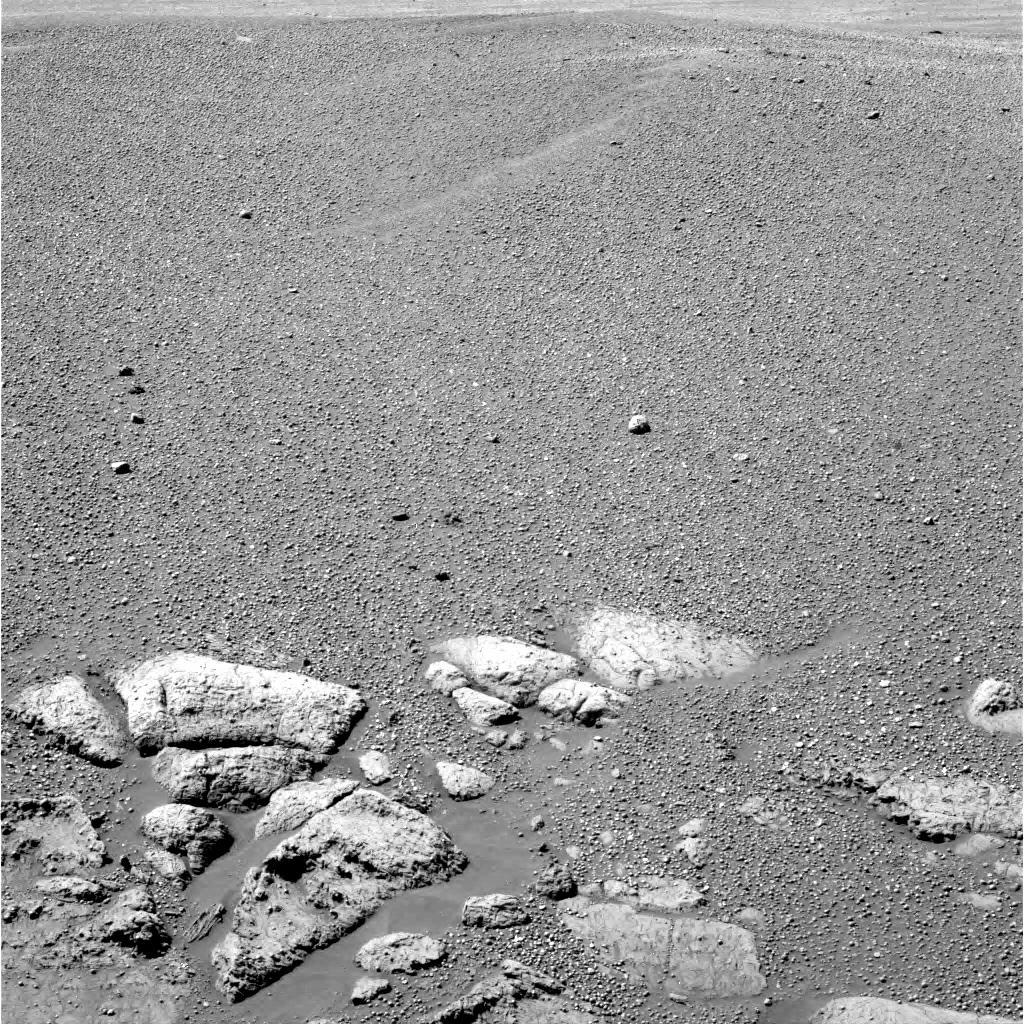
Terrain classes present: Bedrock, Gravel / Sand / Soil, Rock, Shadow